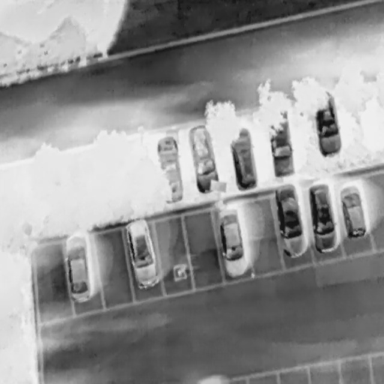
There are 11 Cars in the infrared image.